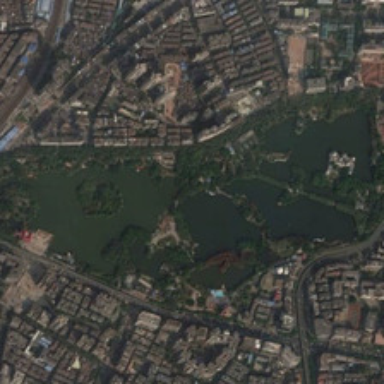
Many islands are in the lake surrounded by green trees .